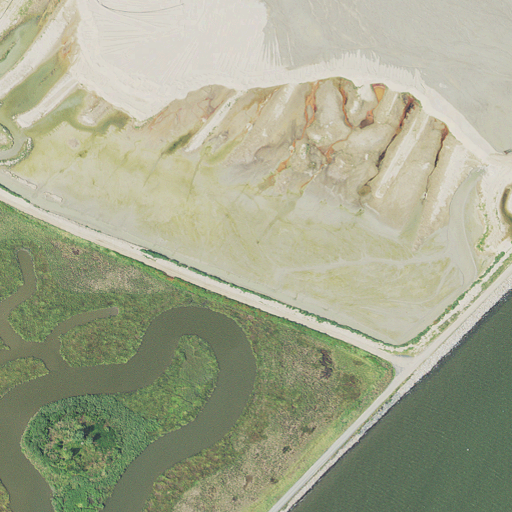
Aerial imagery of cape in Maryland named North Point containing herbaceous wetlands, barren land, open water, and grassland